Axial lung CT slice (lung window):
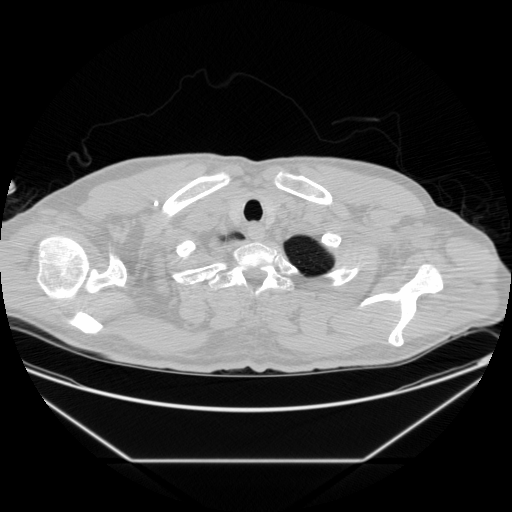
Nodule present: no